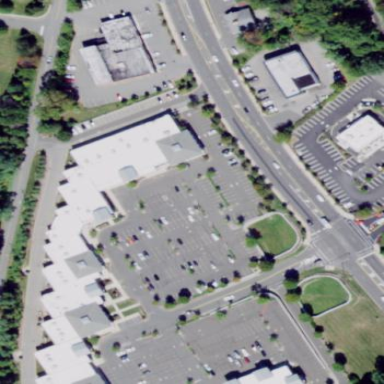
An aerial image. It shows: Retail building which is mall.